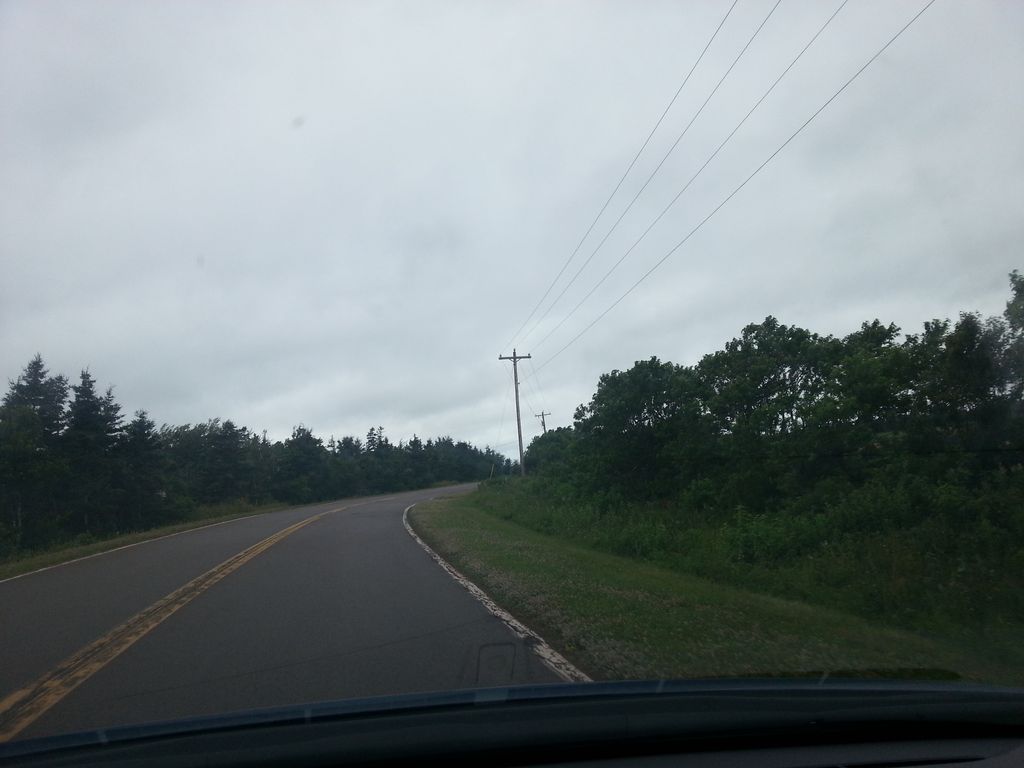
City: charlottetown